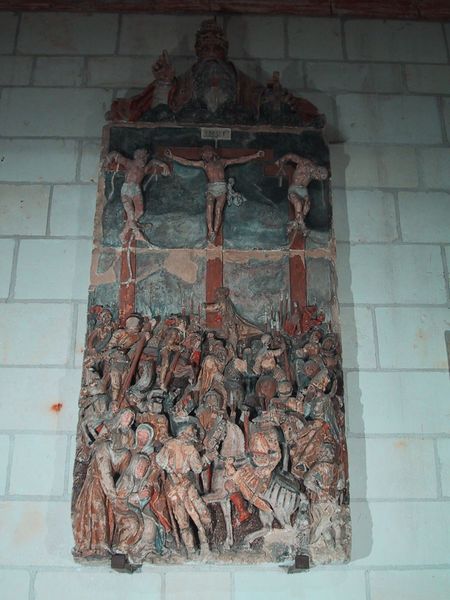
Titel: Altarretabel in der Chapelle royale, Kreuzigung
Standort: Angers, Burg (EU - F)
Institution: Edinburgh, National Gallery of Scottland
Schlagwörter: dunkel, himmel, menschen, rot, bibel, neues testament, kirche, keramik, relief, kreuz, religion, kreuze, christus, jesus, kreuzigung, inri, kalvarienberg, kreuzweg